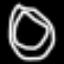
Label: donut